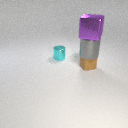
small brown rubber cube below large gray metal cylinder